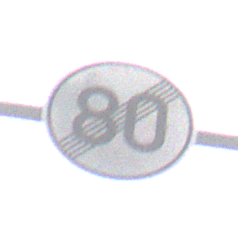
Verkehrszeichen: EndeGeschwindigkeit80
Umgebung: Outdoor, Urban
Tageszeit: Midday
Wetter: Overcast
Licht: Natural
Jahreszeit: NotSpecified
Kontrast: LowContrast